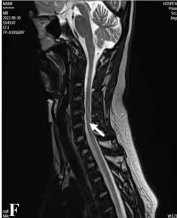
Magnetic resonance imagings of the brain and spinal cord. (F, G) Cervical and thoracic cord lesions at four months after using ofatumumab.
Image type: radiology (mri)